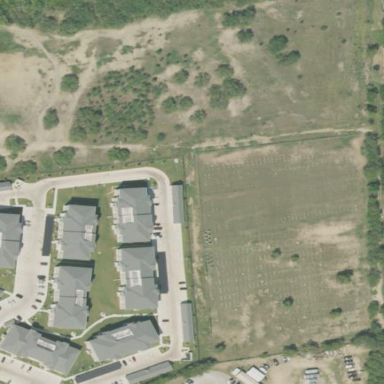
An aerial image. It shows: Cemetery.